【题型】填空题　【知识点】平面几何　【难度】easy
如图，阴影面积是大圆面积的 $\frac{4}{15}$，是小圆面积的 $\frac{3}{5}$，小圆的半径是 10，则大圆的半径是 \underline{\hspace{3cm}} .

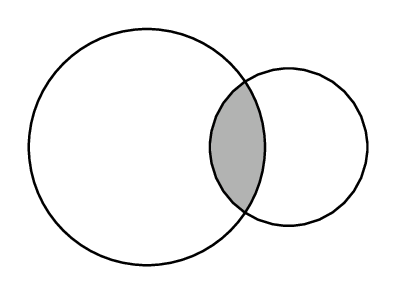
【解答】
\noindent \textbf{【分析】} 根据题意得阴影部分的面积：$3.14\times10^2\times\dfrac{3}{5}=188.4$，即可得大圆的面积，再根据圆面积的计算公式即可得．

\noindent \textbf{【解答】} 解：$\because$ 阴影面积是小圆面积的$\dfrac{3}{5}$，小圆的半径是$10$，
$\therefore$ 阴影部分的面积：$\pi\times10^2\times\dfrac{3}{5}=75\pi$，
$\because$ 阴影面积是大圆面积的$\dfrac{4}{15}$，
$\therefore$ 大圆的面积：$75\pi\div\dfrac{4}{15}=\dfrac{1125}{4}\pi$，
则大圆半径的平方：$\dfrac{1125}{4}\pi\div\pi=225$，
$\therefore$ 大圆的半径：$\sqrt{225}=15$，
故答案为：$\boldsymbol{15}$．

\noindent \textbf{【点评】} 本题考查了圆的面积，解题的关键是掌握圆的面积公式．